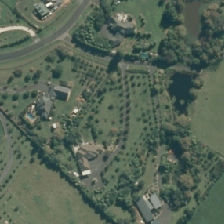
Land cover: urban_build_up